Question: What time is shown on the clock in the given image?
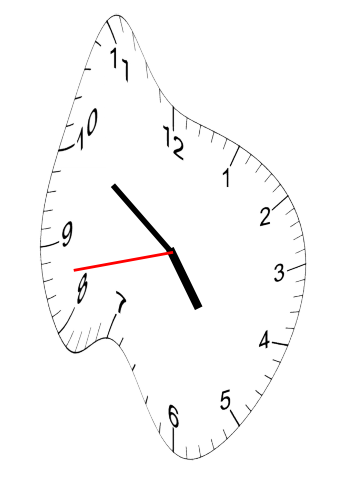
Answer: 04:50:43